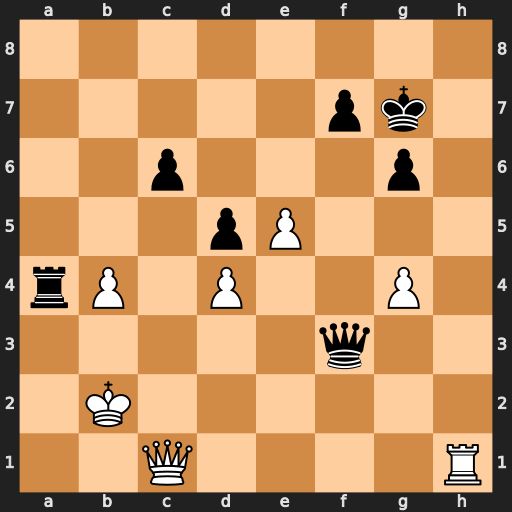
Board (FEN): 8/5pk1/2p3p1/3pP3/rP1P2P1/5q2/1K6/2Q4R
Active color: w
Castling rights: -
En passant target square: -
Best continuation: Qh6+ Kg8 Qh8#